Question: I have an Excel spreadsheet that contains data similar to the following:

I want to do a certain set of operations for each category for each of the names. I am guaranteed to have an empty cell before each new set of categories (but not necessarily the names), so when I iterate over the names, I do the following to find out what the last category row is:
'''
rowNum = sheetVariable.Cells(theName.Row + 1, 2).End(xlDown).Row
'''
This works great except that if there is only category for a name (such as for 'name4' in the example image), it hops down to the next category of the next name.
Is there a way to do this so that it also works for the case where there is only one category row for a person?
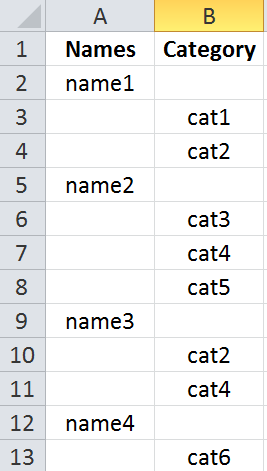
Answer: Check to see if
'''
sheetVariable.Cells(theName.Row + 2, 2)
'''
is empty: if not then you can use the '.End(xlDown)' approach, otherwise the last row is 'theName.Row + 1'